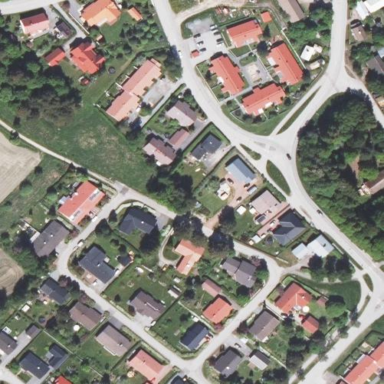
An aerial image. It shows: Residential area.